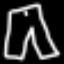
Label: pants